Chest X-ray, AP view. Patient: 26 years old, sex F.
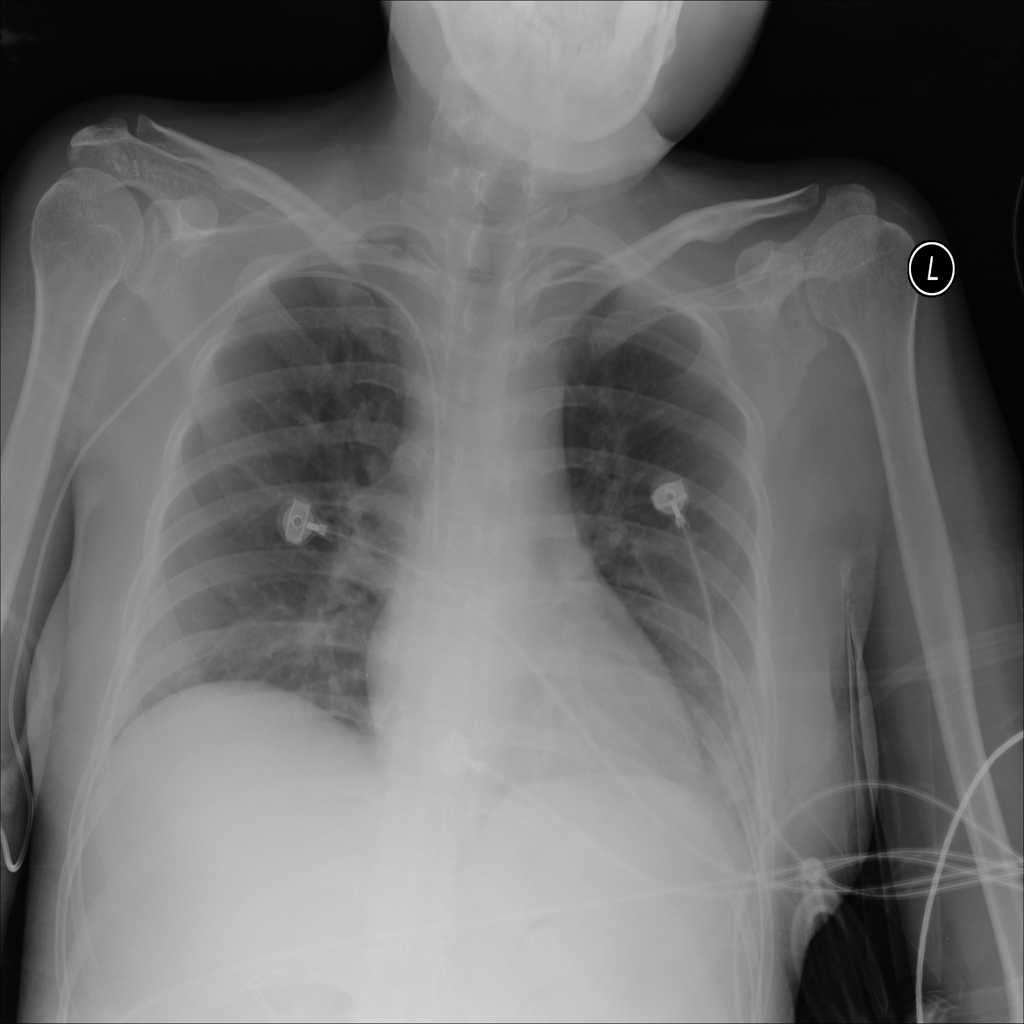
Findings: Effusion, Infiltration